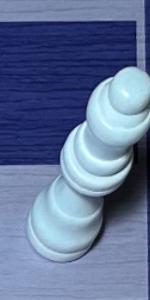
Label: Queen_White